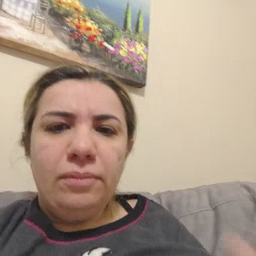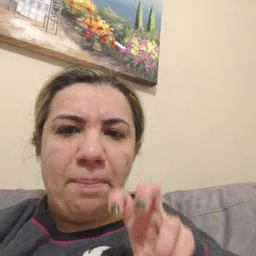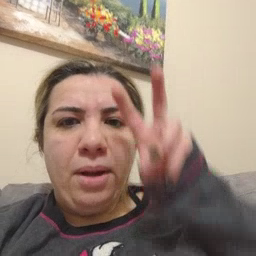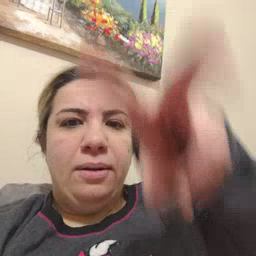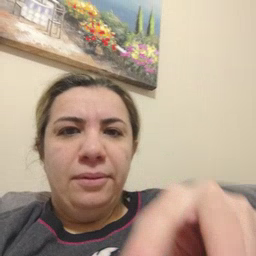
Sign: jump